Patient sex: M
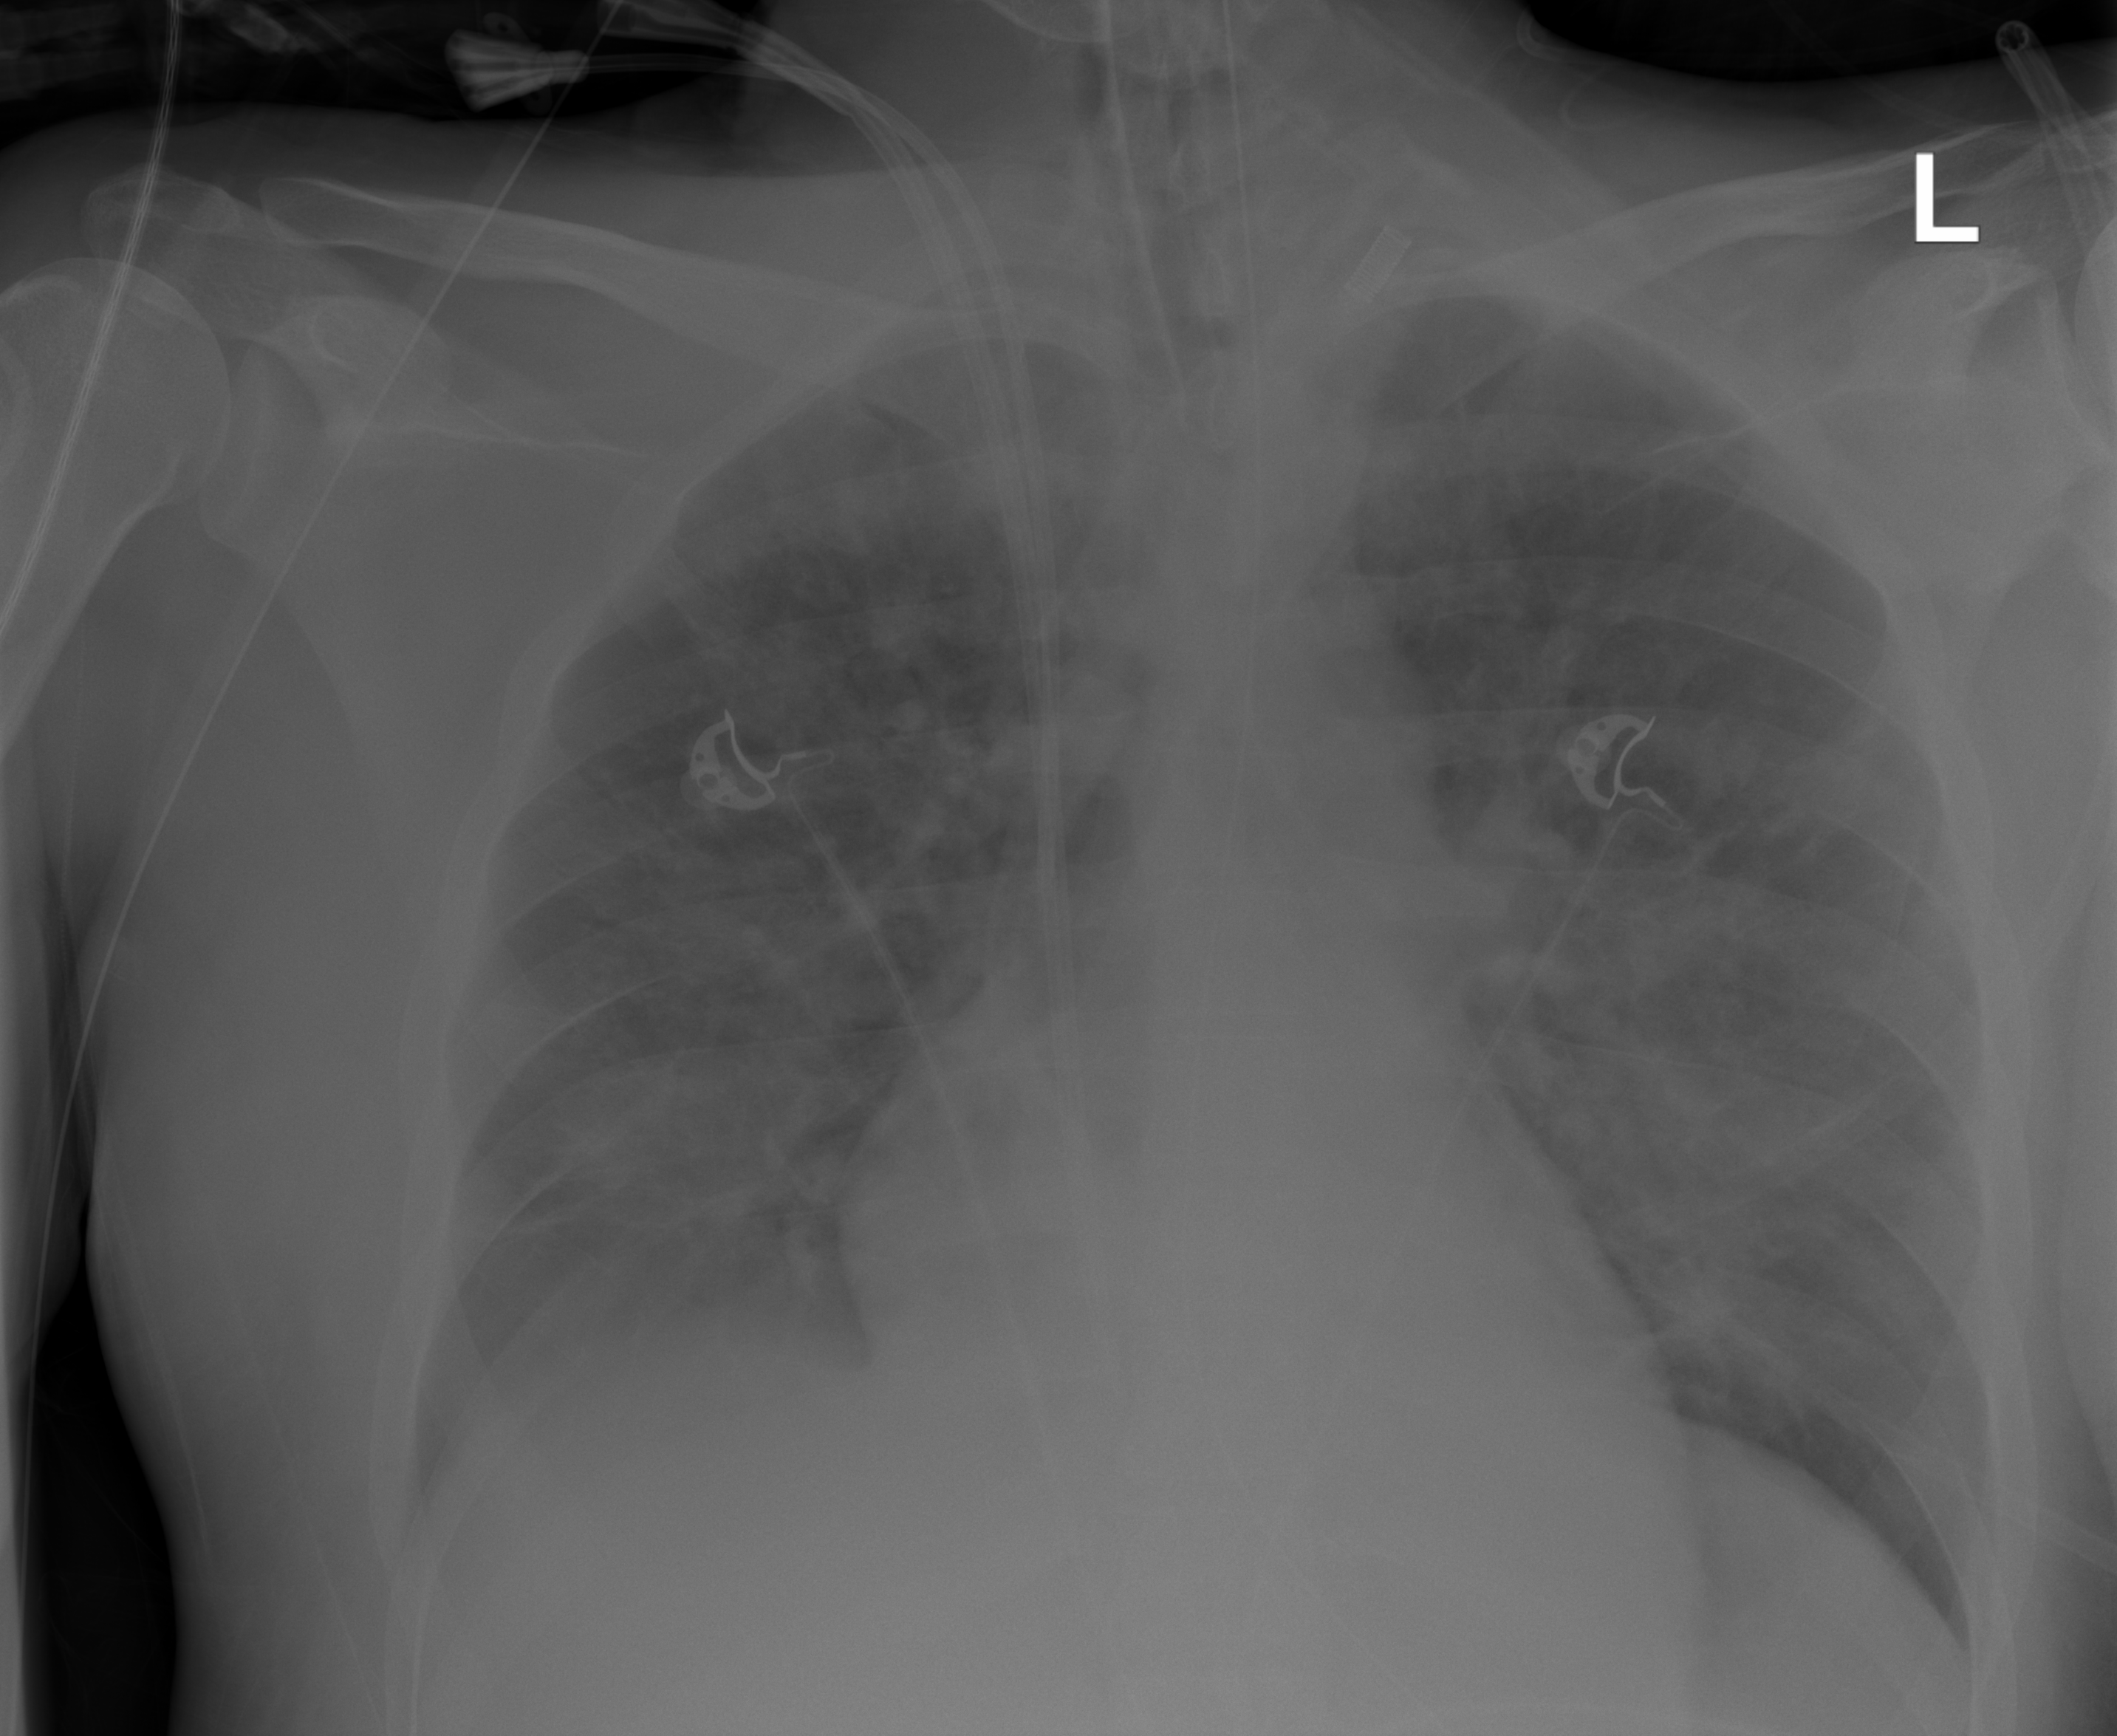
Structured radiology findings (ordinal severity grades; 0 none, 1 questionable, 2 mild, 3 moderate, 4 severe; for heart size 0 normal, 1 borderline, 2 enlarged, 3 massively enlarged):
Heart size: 0
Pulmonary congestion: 3
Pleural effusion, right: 0
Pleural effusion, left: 0
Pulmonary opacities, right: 2
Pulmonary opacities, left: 2
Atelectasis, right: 2
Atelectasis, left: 2